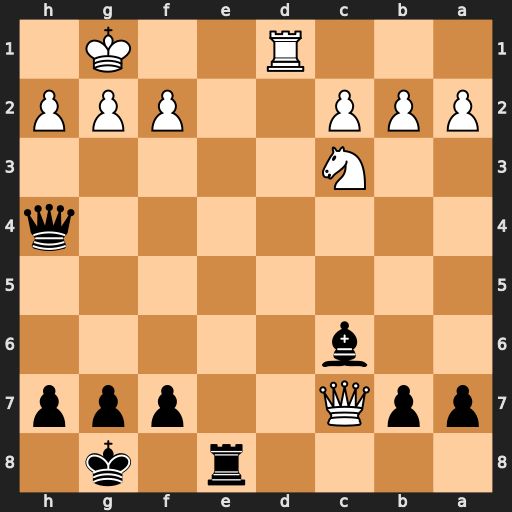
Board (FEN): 4r1k1/ppQ2ppp/2b5/8/7q/2N5/PPP2PPP/3R2K1
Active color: b
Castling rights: -
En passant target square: -
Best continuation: Qg4 f3 Bxf3